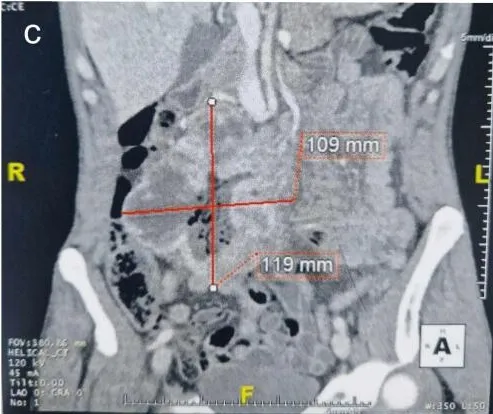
Preoperative computed tomography findings. Axial views, and . Showing a small bowel tumor (Black star in ), encompassing a necrotic region, and . Exerting pressure on the inferior vena cava (Black arrow in ), and . The adjacent ascending colon (White circle in.
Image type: radiology (ct)